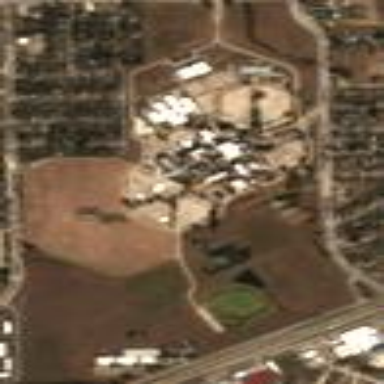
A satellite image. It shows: College.